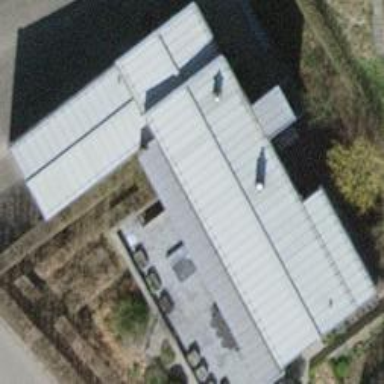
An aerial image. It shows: Building with flat roof.